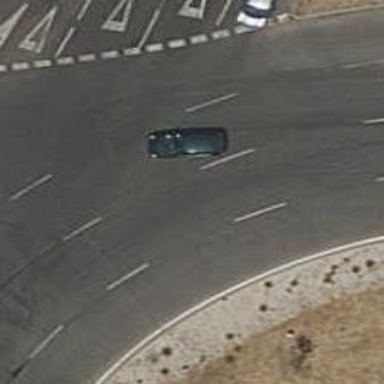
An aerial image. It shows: Tertiary road with asphalt surface leading to roundabout.